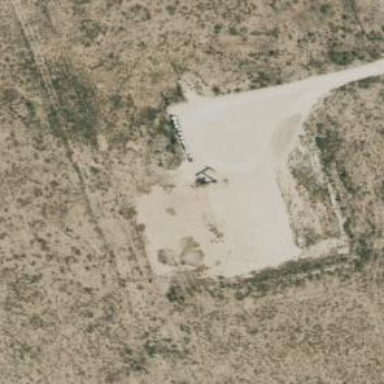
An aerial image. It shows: Petroleum well.